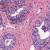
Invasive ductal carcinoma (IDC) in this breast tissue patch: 0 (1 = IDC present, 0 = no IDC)